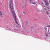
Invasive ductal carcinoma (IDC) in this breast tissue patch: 0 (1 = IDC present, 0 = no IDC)